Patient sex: M
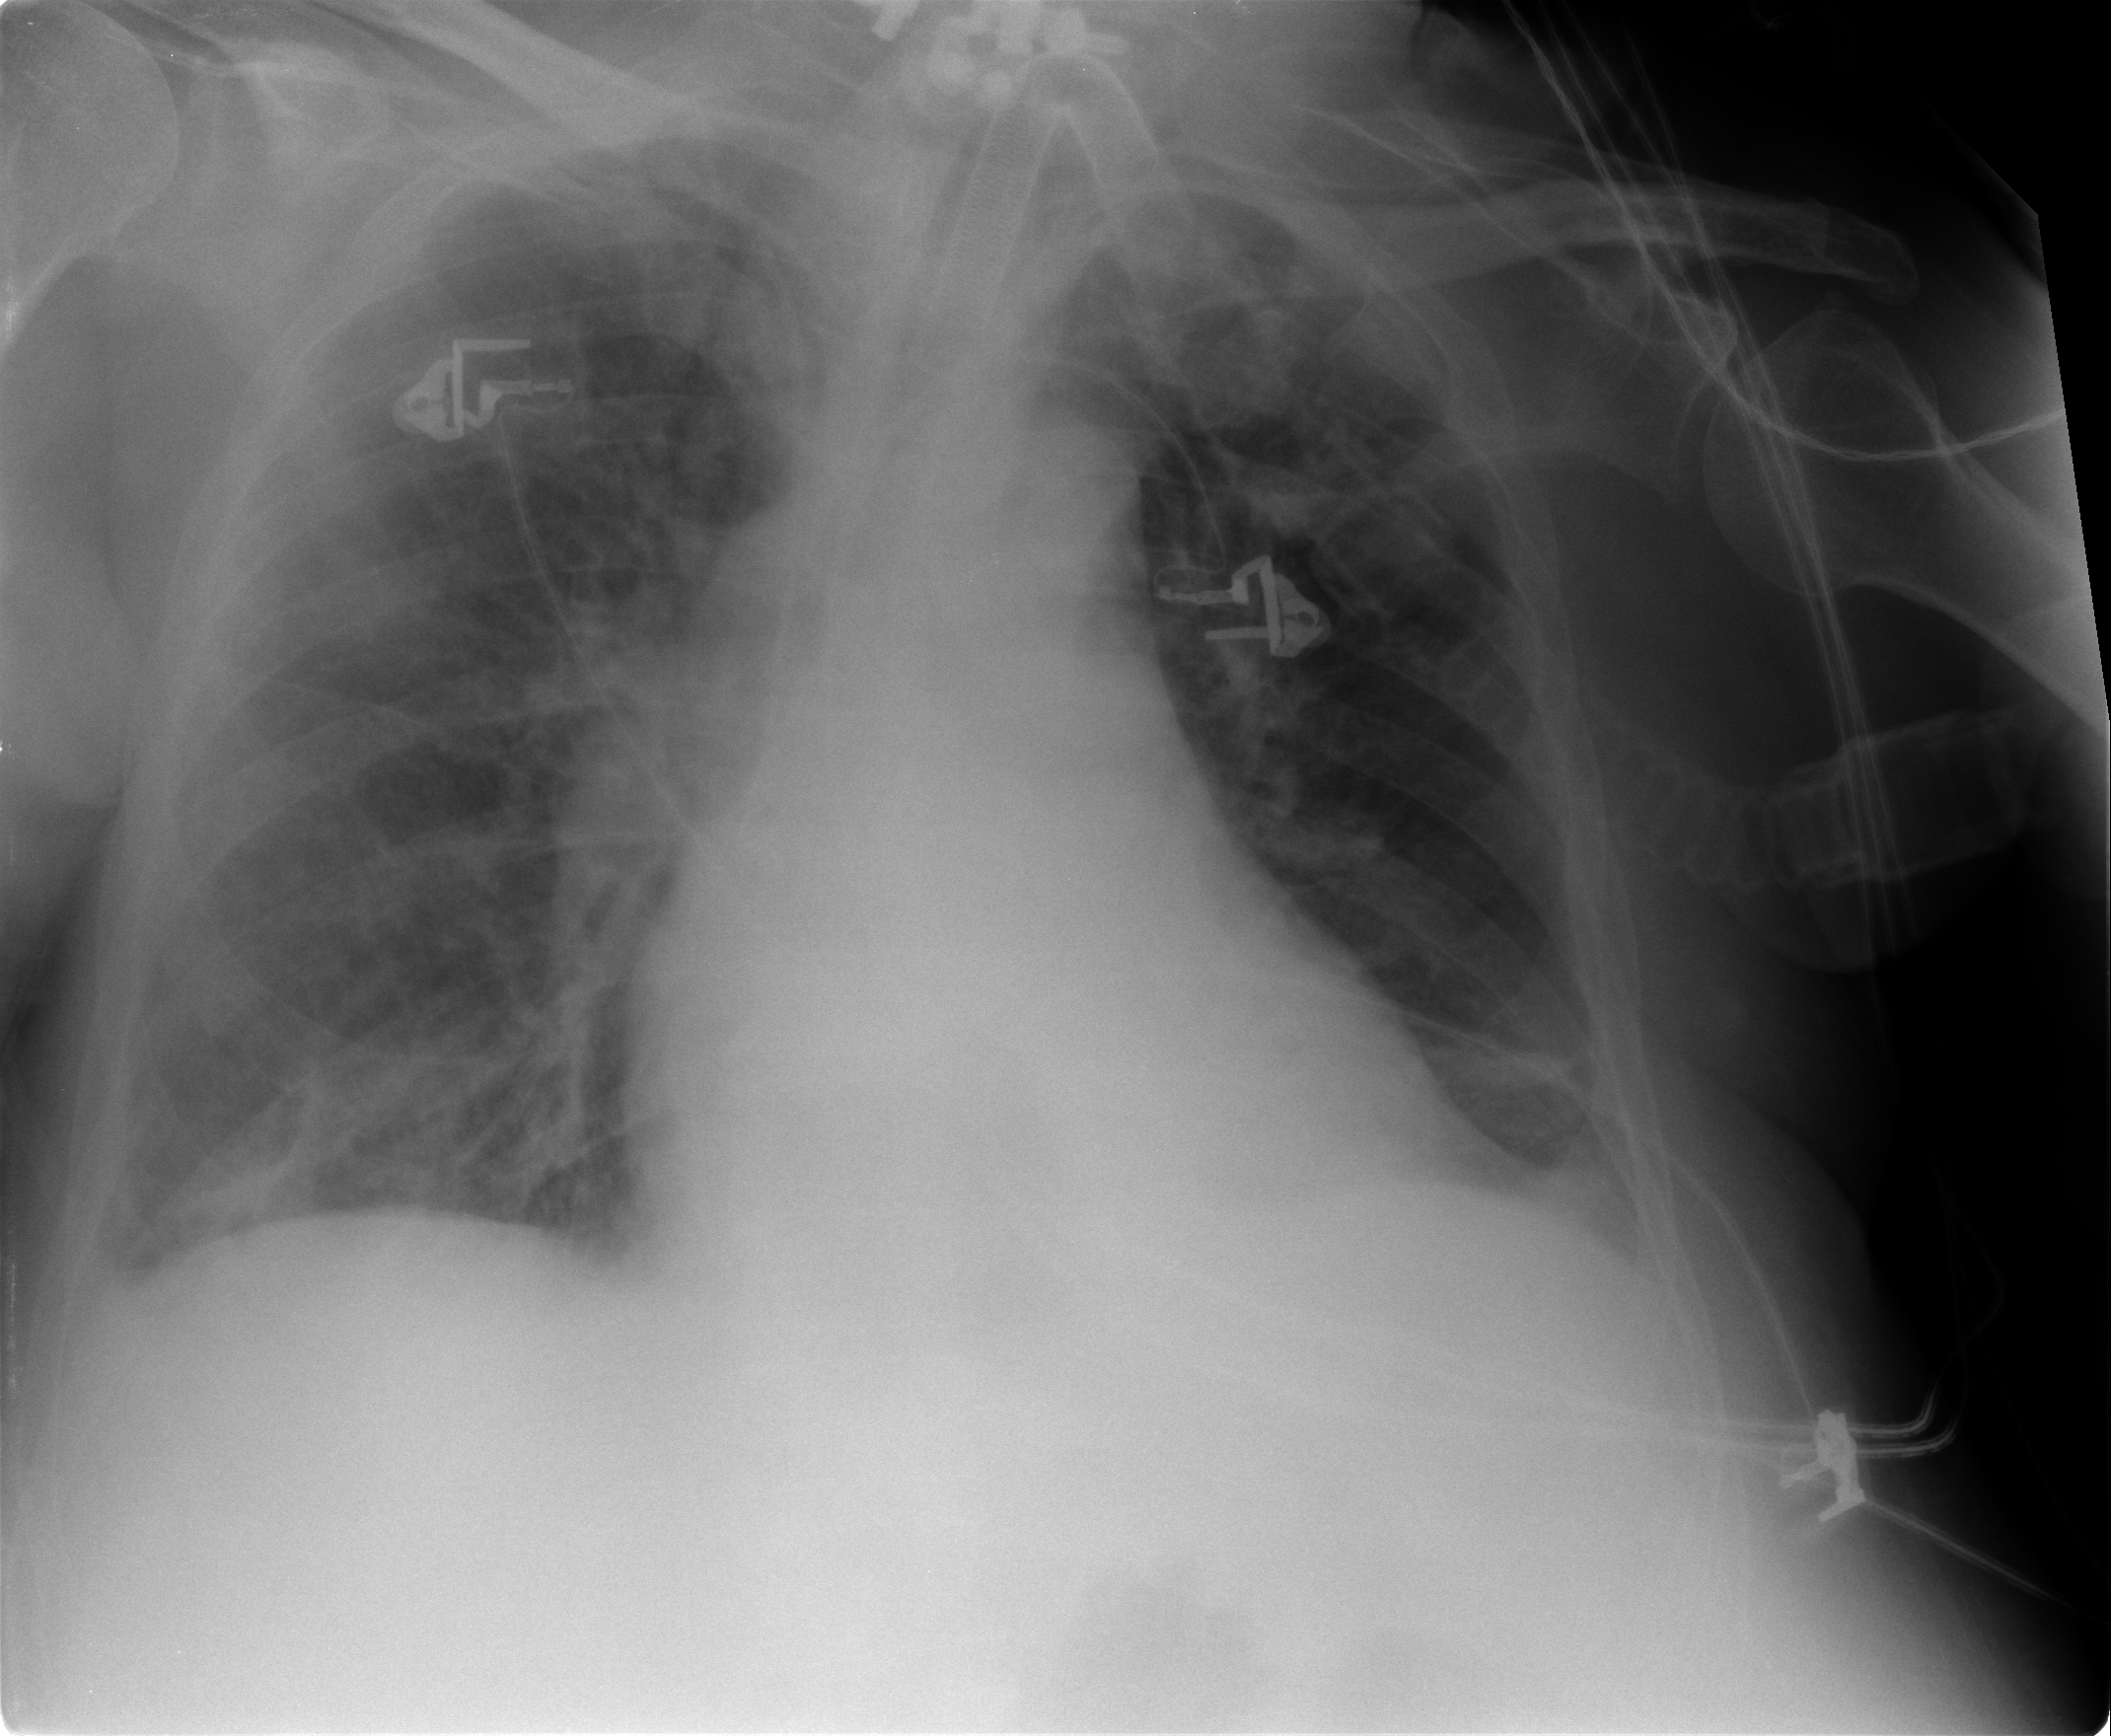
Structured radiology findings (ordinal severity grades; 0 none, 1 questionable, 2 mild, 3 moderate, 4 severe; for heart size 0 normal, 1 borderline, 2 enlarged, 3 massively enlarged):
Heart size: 1
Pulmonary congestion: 2
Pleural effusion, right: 2
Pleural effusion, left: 0
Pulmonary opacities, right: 2
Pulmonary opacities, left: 0
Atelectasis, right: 2
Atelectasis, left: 2